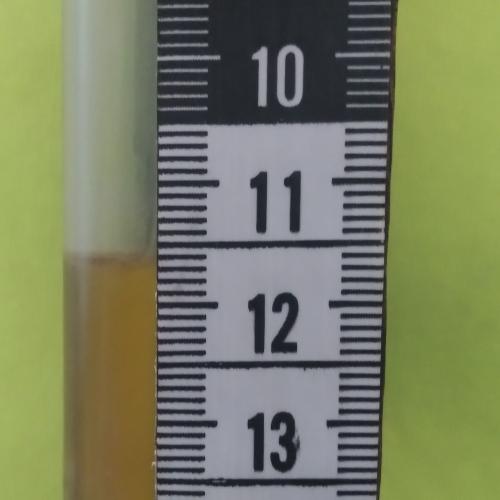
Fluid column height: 11.6 cm